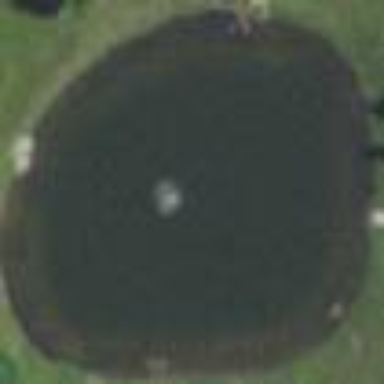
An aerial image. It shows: Pond surrounded by natural water.